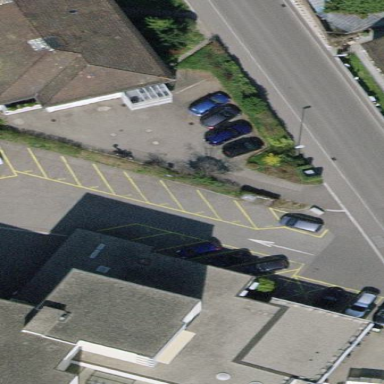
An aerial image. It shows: Street side parking area.